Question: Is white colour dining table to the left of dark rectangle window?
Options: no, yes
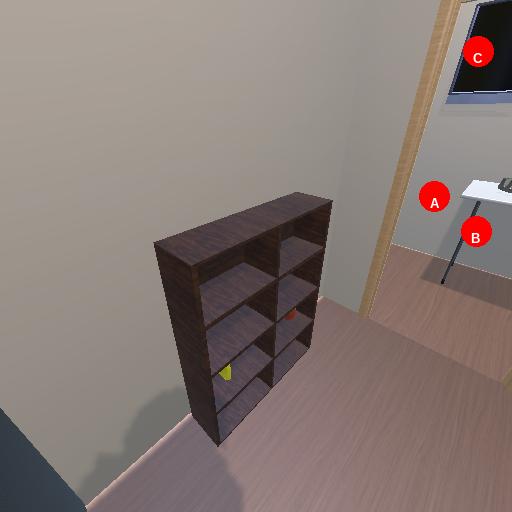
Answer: no